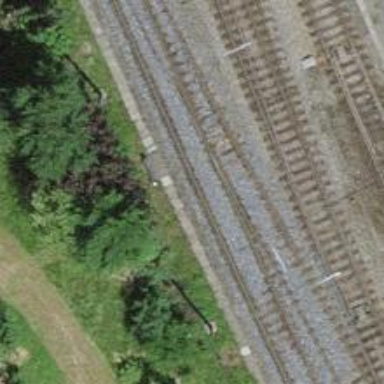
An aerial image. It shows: Railway siding with one electrified track and contact line for powering the train.